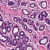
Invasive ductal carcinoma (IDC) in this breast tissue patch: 0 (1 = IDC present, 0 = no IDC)